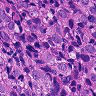
Metastatic tissue present: yes